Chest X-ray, PA view. Patient: 39 years old, sex M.
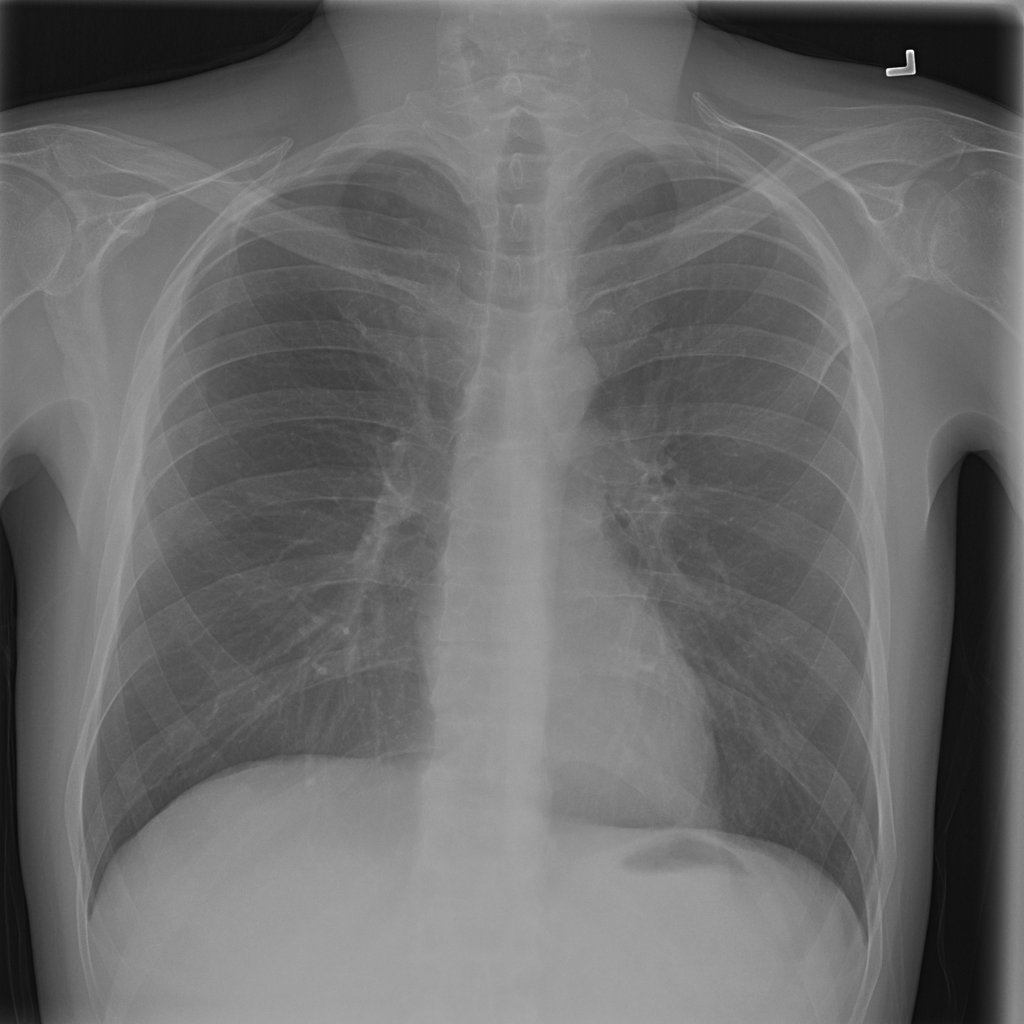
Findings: No Finding